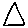
Label: triangle